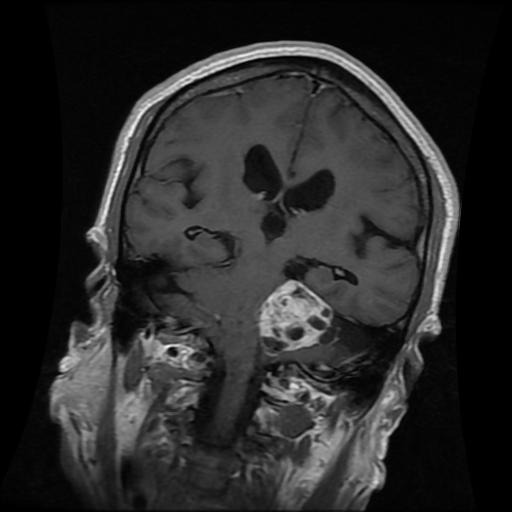
Label: meningioma